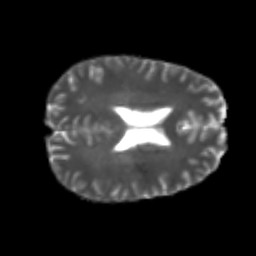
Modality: T2w
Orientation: axial
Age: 21
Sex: male
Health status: healthy
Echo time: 0.074 s